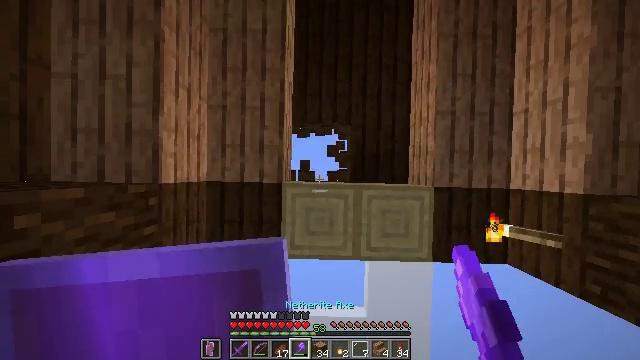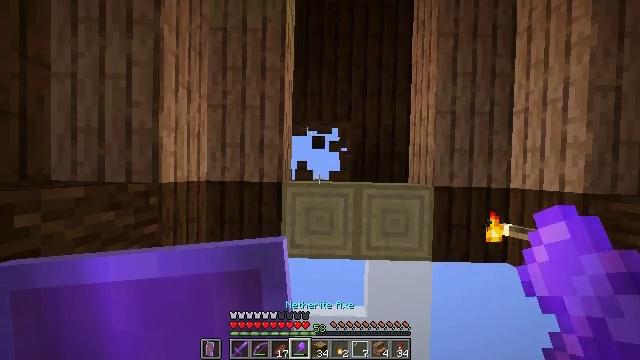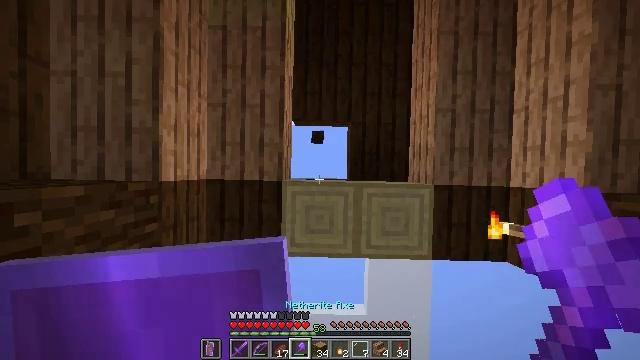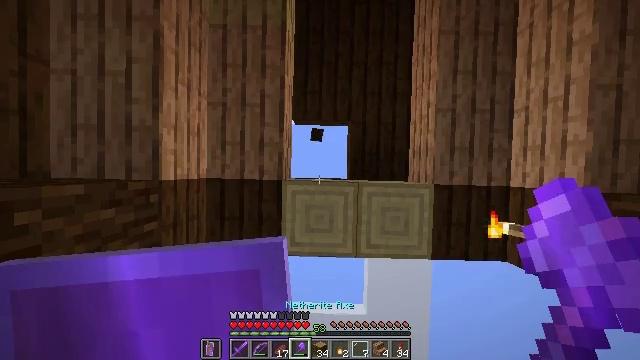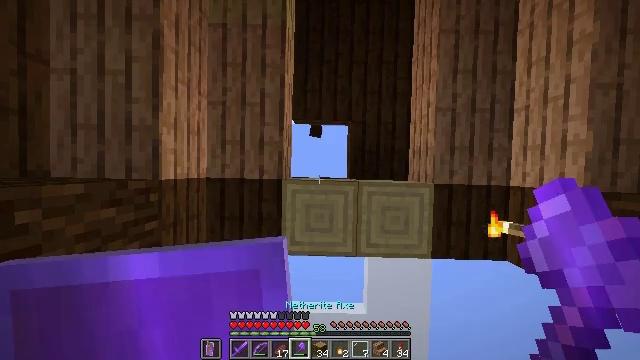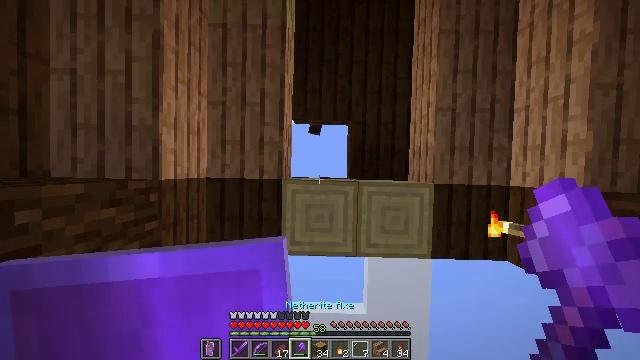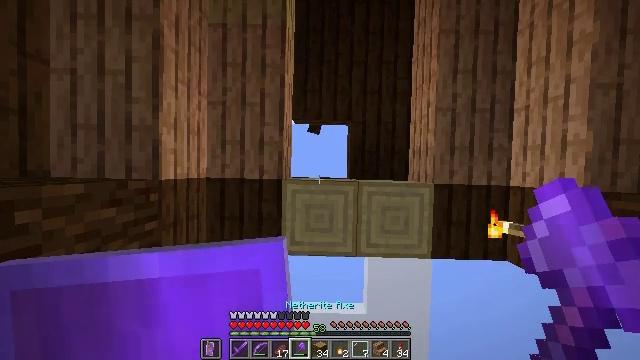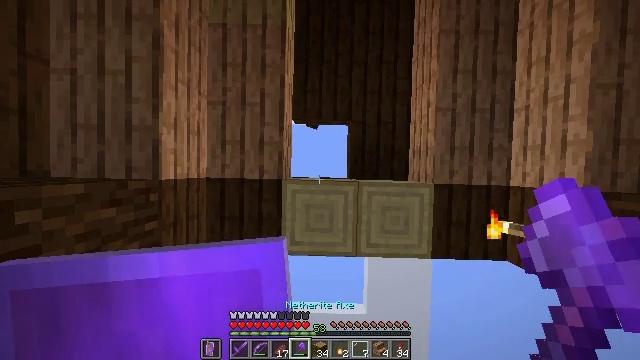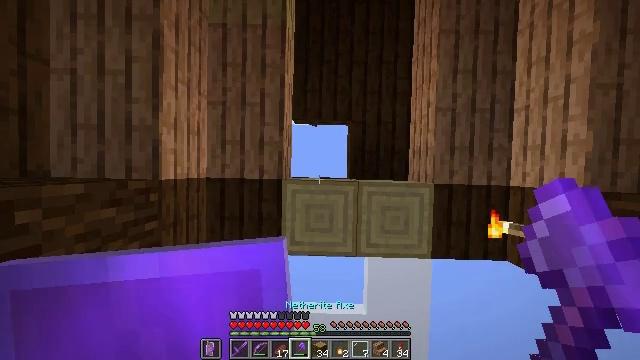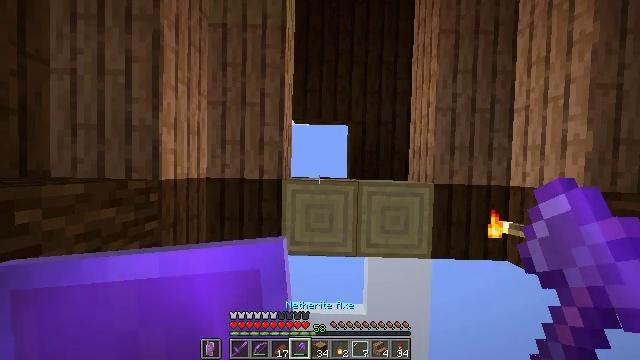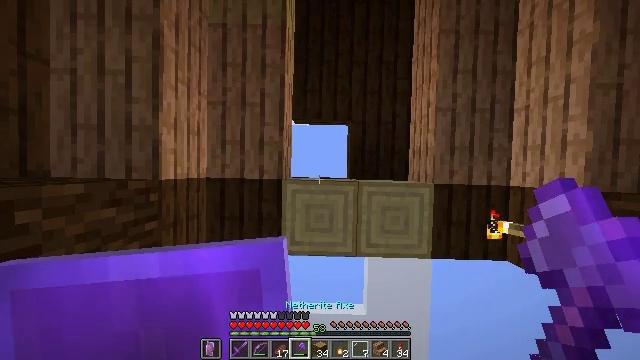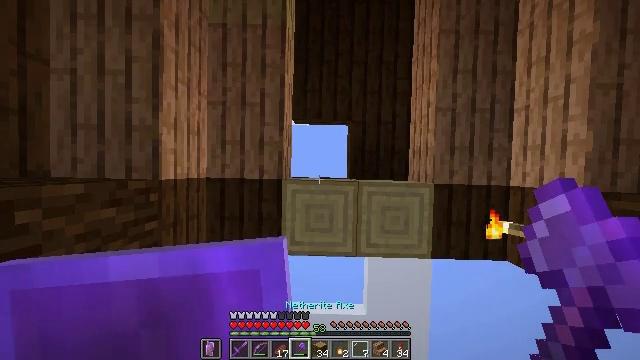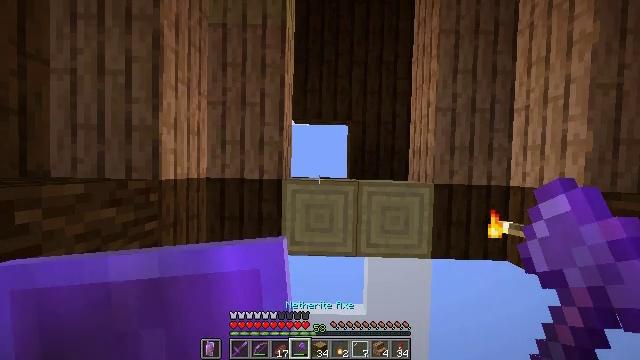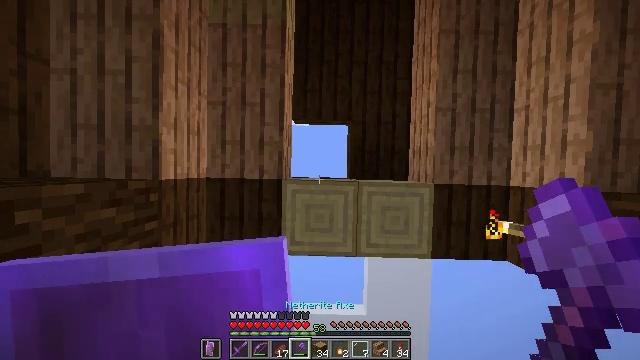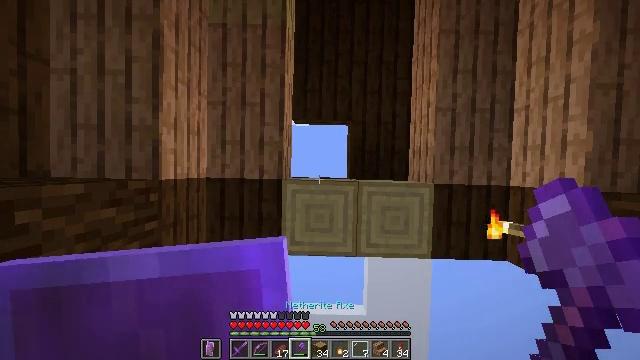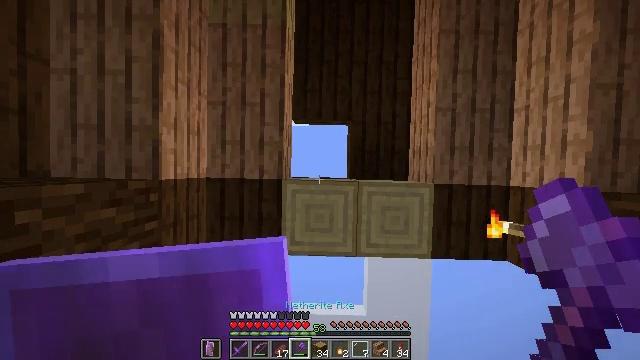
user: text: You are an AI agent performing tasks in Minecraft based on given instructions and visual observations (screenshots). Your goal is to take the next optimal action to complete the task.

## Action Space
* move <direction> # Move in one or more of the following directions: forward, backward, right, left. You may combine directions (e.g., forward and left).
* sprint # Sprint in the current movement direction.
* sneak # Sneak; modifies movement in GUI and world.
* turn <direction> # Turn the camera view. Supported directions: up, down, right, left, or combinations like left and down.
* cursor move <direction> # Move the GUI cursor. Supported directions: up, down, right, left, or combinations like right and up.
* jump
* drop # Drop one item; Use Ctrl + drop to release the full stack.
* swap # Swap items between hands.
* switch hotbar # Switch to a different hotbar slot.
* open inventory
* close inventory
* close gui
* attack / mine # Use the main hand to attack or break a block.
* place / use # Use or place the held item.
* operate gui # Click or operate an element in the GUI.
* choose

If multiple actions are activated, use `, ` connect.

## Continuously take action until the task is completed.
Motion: motion action
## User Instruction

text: Break the stripped birch log for wood.
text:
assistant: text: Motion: no_op
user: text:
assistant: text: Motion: no_op
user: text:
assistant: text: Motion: no_op
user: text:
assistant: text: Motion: no_op
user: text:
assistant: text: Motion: no_op
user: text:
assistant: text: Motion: no_op
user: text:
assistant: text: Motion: no_op
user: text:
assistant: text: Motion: no_op
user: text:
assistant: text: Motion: no_op
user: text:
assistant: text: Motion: no_op
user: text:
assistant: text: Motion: no_op
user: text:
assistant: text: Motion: no_op
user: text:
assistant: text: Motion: no_op
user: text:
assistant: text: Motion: no_op
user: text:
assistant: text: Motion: no_op
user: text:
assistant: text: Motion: no_op
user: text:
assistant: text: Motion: no_op
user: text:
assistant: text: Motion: no_op
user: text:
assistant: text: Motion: no_op
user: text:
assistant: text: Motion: no_op
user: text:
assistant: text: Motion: no_op
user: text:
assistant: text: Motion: no_op
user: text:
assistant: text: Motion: no_op
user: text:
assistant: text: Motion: turn right and down
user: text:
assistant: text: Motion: turn down
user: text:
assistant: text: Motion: no_op
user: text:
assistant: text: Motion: no_op
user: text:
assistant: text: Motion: no_op
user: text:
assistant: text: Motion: attack / mine
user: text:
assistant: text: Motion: attack / mine